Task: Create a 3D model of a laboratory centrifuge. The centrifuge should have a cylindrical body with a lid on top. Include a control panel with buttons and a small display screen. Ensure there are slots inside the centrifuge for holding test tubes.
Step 116:
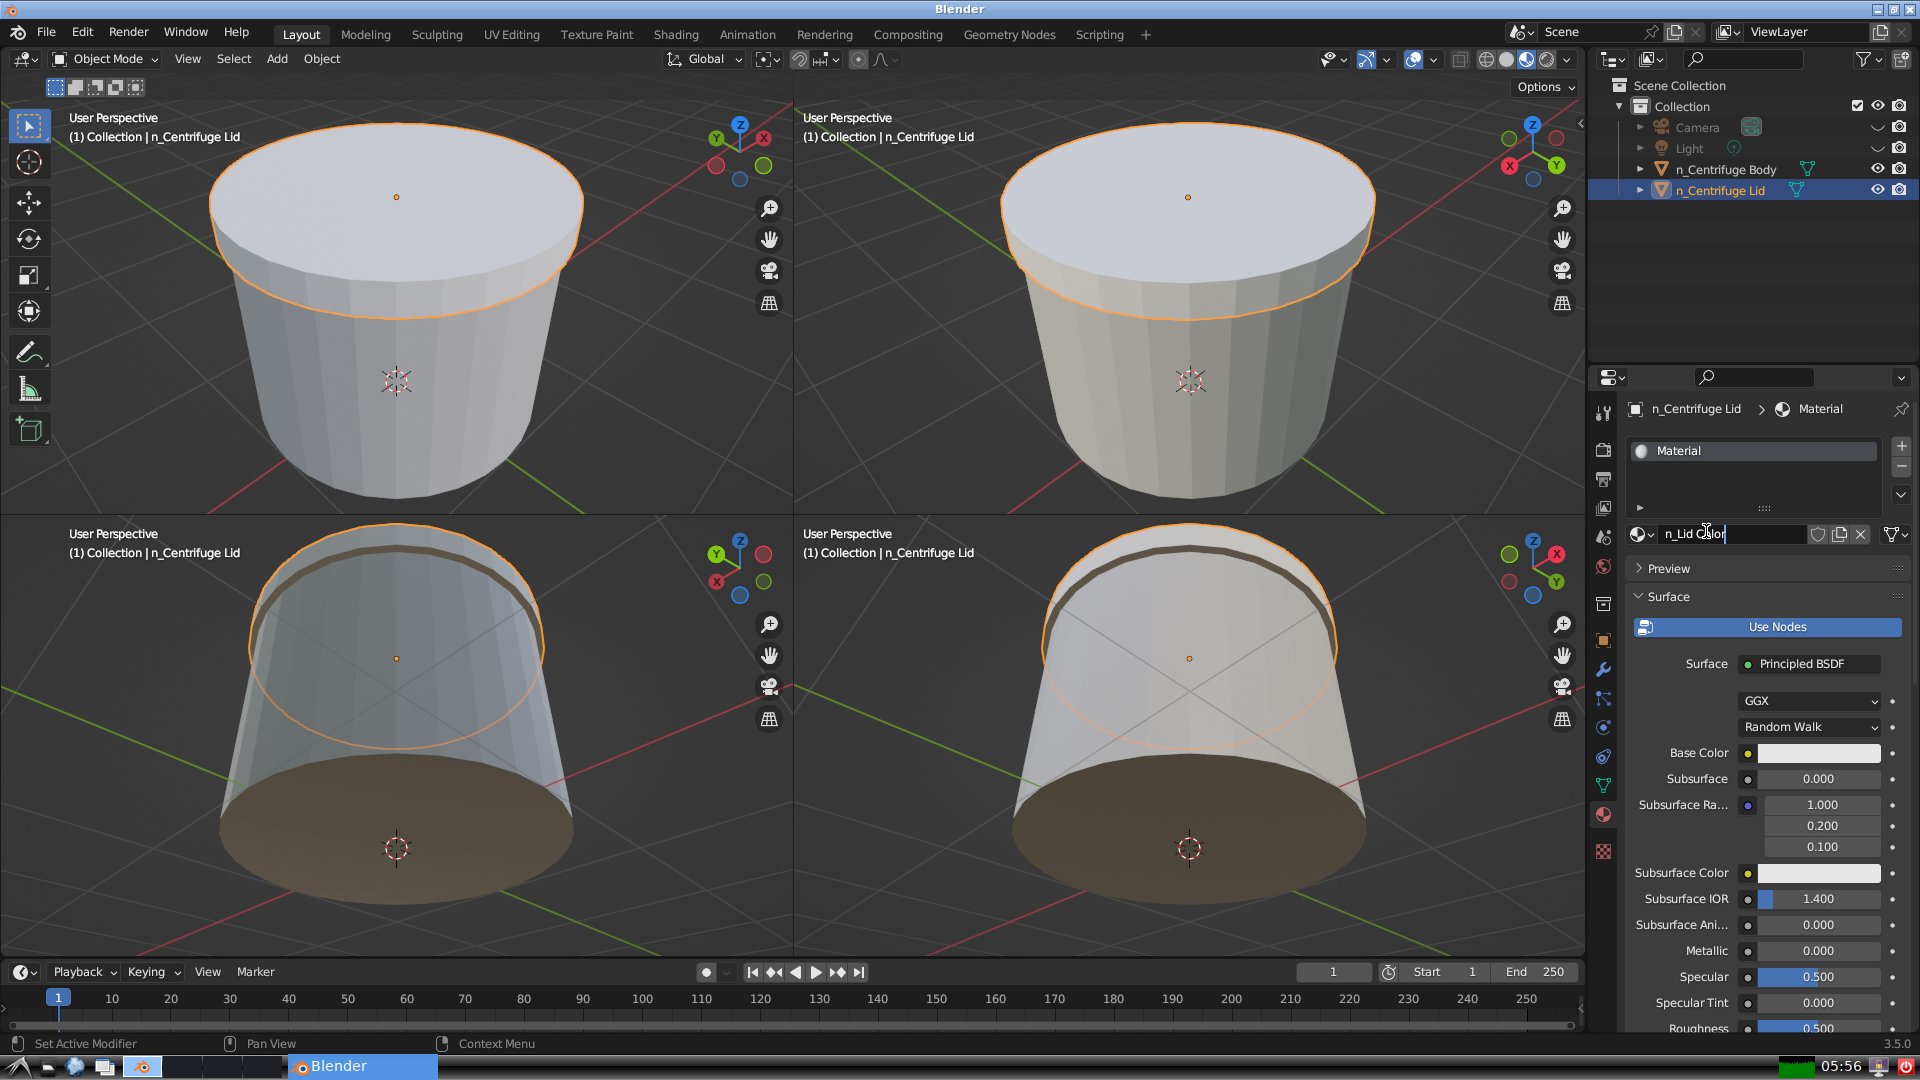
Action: {"key_press": ['Return']}